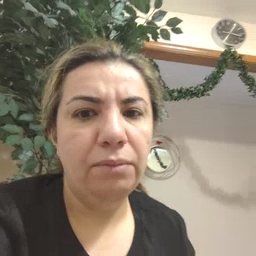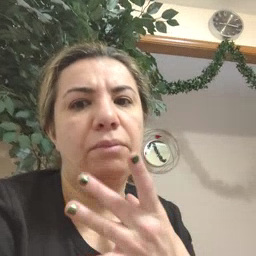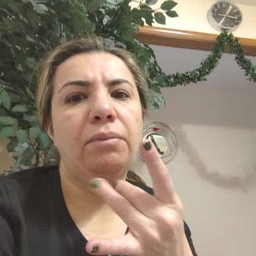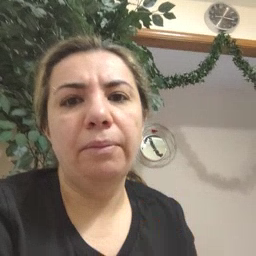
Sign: snack